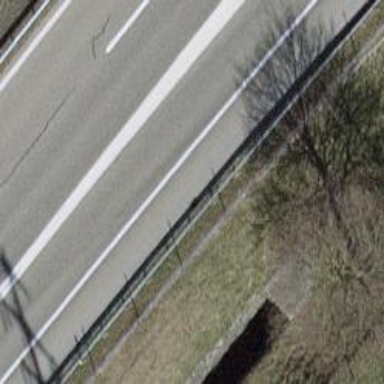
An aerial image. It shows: Asphalt motorway link.